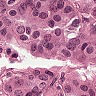
Metastatic tissue present: yes